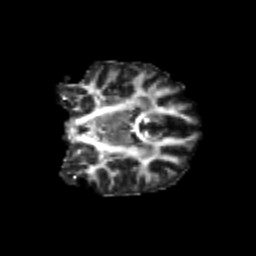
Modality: FA
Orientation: coronal
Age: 21
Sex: male
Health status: healthy
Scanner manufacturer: philips
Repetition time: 7.39 s
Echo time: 0.08599 s